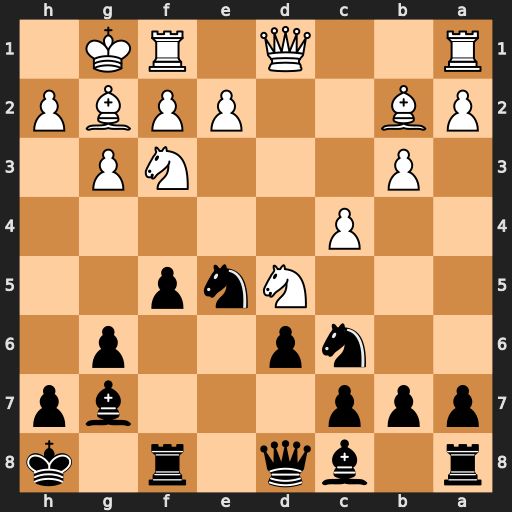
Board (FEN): r1bq1r1k/ppp3bp/2np2p1/3Nnp2/2P5/1P3NP1/PB2PPBP/R2Q1RK1
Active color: b
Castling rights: -
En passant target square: -
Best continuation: Nxf3+ exf3 Bxb2